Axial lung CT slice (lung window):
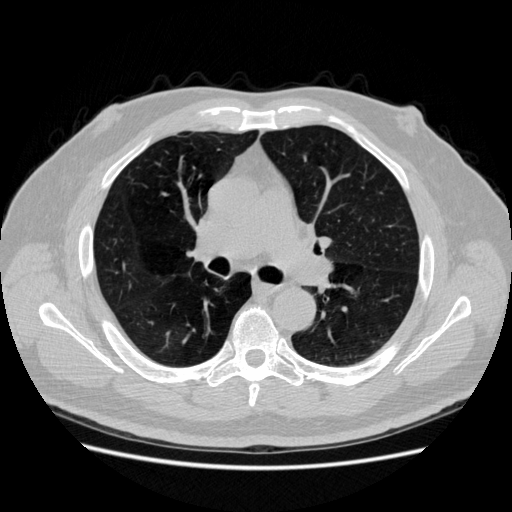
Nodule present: no